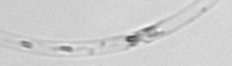
Label: Guinardia_striata